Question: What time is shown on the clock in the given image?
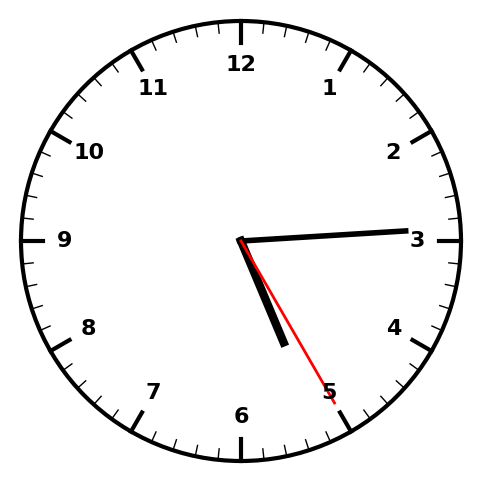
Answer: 05:14:25